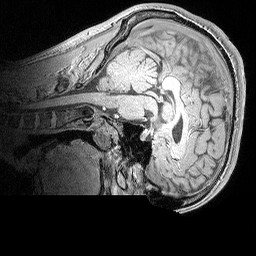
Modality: MP2RAGE
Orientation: sagittal
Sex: male
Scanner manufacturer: siemens
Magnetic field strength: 3 T
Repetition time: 5 s
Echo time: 0.00292 s